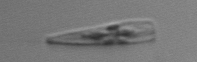
Label: Licmophora